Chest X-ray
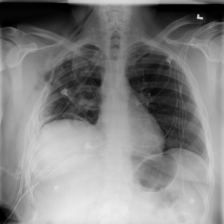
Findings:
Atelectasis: negative
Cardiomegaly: negative
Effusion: negative
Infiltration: negative
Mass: negative
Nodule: negative
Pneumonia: negative
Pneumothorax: positive
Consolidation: negative
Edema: negative
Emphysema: positive
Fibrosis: negative
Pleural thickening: negative
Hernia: negative